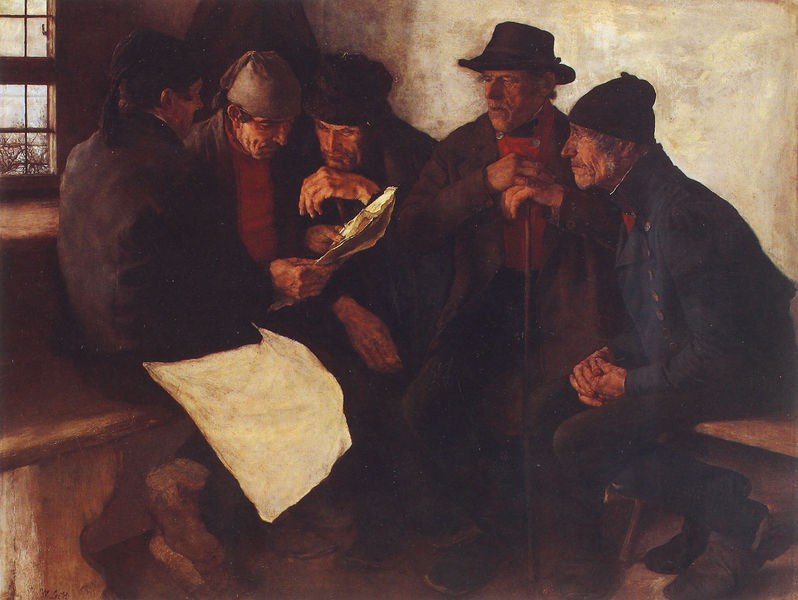
Titel: Die Dorfpolitiker
Künstler: Wilhelm Maria Hubertus Leibl
Institution: Winterthur, Sammlung Oskar Reinhart
Schlagwörter: blau, gemälde, schurz, weiß, menschen, braun, fenster, hut, licht, männer, zimmer, rot, mütze, mützen, hände, sitzend, stock, schürze, papier, ecke, schuhe, bank, lesen, knöpfe, zeitung, heft, brief, holzbank, plan, zipfelmütze, lesend, zuhörer, vorleser